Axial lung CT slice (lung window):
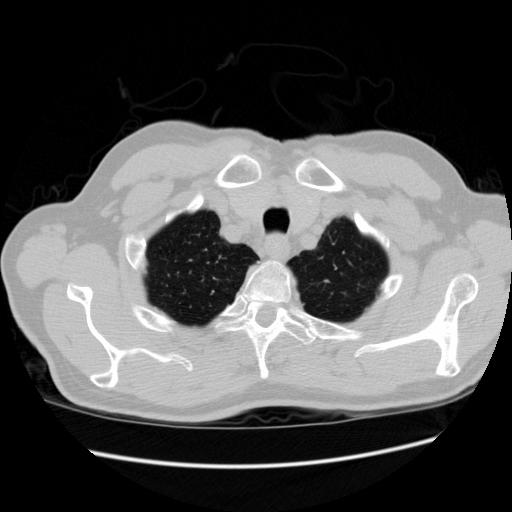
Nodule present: no